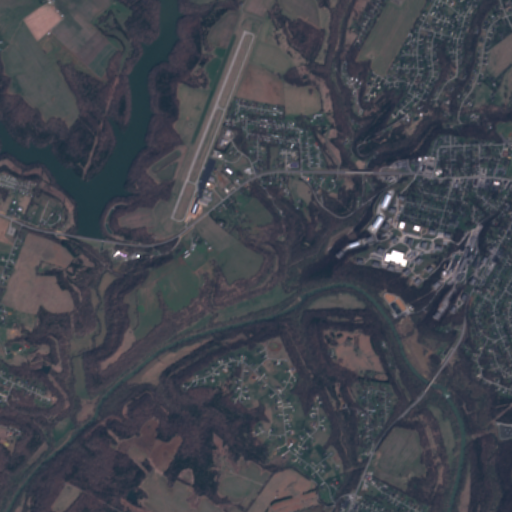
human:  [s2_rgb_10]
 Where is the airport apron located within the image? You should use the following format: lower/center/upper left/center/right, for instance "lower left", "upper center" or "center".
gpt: The airport apron is located in the upper center of the image.
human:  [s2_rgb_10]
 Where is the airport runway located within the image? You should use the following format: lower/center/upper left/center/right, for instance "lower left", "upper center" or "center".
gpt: The airport runway is located in the upper center of the image.
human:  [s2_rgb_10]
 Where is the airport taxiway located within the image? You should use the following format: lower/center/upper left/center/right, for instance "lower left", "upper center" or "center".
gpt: The airport taxiway is located in the upper center of the image.
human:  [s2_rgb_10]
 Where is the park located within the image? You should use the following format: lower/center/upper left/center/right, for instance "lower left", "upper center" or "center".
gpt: The park is located in the upper right of the image.
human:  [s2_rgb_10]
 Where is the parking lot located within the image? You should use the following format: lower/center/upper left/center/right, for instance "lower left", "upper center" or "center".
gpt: The parking lot is located in the upper right of the image.
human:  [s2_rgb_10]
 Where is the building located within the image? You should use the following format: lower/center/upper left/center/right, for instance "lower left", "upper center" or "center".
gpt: The building is located in the upper right of the image.
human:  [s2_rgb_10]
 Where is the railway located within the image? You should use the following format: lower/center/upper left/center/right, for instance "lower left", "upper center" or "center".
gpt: The railway is located in the upper of the image.
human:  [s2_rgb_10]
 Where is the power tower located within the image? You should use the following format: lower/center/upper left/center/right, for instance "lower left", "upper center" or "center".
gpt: There is no power tower in the image.